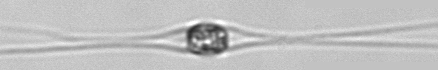
Label: Chaetoceros_danicus